Question: I try to load ListView items with a custom CursorLoader into a list. The problem is, if I scroll to the bottom and up again Android adds multiple to every list item. My question is, how to prevent Android to load more images into the list.
Column 1 should always have only one image, column 2 two images...
'''
public class Main extends FragmentActivity
implements LoaderManager.LoaderCallbacks<Cursor> {
private Context mCtx = null;
private MyAdapter mAdapter = null;
private final static String COLUMN_A = "a";
@Override
protected void onCreate(Bundle savedInstanceState) {
super.onCreate(savedInstanceState);
setContentView(R.layout.activity_main);
mCtx = this;
mAdapter = new MyAdapter(mCtx);
((ListView) findViewById(R.id.listview)).setAdapter(mAdapter);
getSupportLoaderManager().initLoader(0, null, this);
}
@Override
public Loader<Cursor> onCreateLoader(int loader_id, Bundle bundle) {
return new MyCursorLoader(mCtx) {
@Override
public Cursor loadInBackground() {
MatrixCursor m = new MatrixCursor(new String[]{"_id", COLUMN_A});
m.addRow(new String[]{"1", "Column 1"});
m.addRow(new String[]{"2", "Column 2"});
m.addRow(new String[]{"3", "Column 3"});
m.addRow(new String[]{"4", "Column 4"});
m.addRow(new String[]{"5", "Column 5"});
return m;
}
};
}
@Override
public void onLoadFinished(Loader<Cursor> loader, Cursor c) {
mAdapter.changeCursor(c);
}
@Override
public void onLoaderReset(Loader<Cursor> loader) {
mAdapter.changeCursor(null);
}
private class MyAdapter extends CursorAdapter {
private final LayoutInflater mInflater;
public MyAdapter(final Context ctx) {
super(ctx, null, 0);
mInflater = LayoutInflater.from(ctx);
}
@Override
public View newView(Context ctx, Cursor c, ViewGroup parent) {
return mInflater.inflate(R.layout.item, parent, false);
}
@Override
public void bindView(final View v, final Context ctx, final Cursor c) {
LinearLayout parent = (LinearLayout) v;
final int position = c.getPosition();
Log.i("MyAdapter", "Cursor position: "+ position
+ " Images: "+ (parent.getChildCount() -1));
((TextView) v.findViewById(R.id.content))
.setText(c.getString(c.getColumnIndex(COLUMN_A)));
LinearLayout ll = new LinearLayout(ctx);
ll.setOrientation(LinearLayout.VERTICAL);
for (int i=0; i<(position+1); i++) {
SystemClock.sleep(i * 100);
ImageView img = new ImageView(ctx);
img.setImageResource(R.drawable.ic_launcher);
ll.addView(img);
}
parent.addView(ll);
}
}
private abstract class MyCursorLoader extends CursorLoader {
public MyCursorLoader(Context ctx) {
super(ctx);
}
@Override
public abstract Cursor loadInBackground();
}
'''
}
'''
<RelativeLayout xmlns:android="http://schemas.android.com/apk/res/android"
xmlns:tools="http://schemas.android.com/tools"
android:layout_width="match_parent"
android:layout_height="match_parent"
android:paddingBottom="@dimen/activity_vertical_margin"
android:paddingLeft="@dimen/activity_horizontal_margin"
android:paddingRight="@dimen/activity_horizontal_margin"
android:paddingTop="@dimen/activity_vertical_margin"
tools:context=".Main" >
<ListView android:id="@+id/listview"
android:layout_width="match_parent"
android:layout_height="match_parent" >
</ListView>
</RelativeLayout>
'''
'''
<?xml version="1.0" encoding="utf-8"?>
<LinearLayout xmlns:android="http://schemas.android.com/apk/res/android"
android:layout_width="match_parent"
android:layout_height="match_parent"
android:orientation="vertical" >
<TextView android:id="@+id/content"
android:layout_width="match_parent"
android:layout_height="30dip"
android:text="---"
/>
</LinearLayout>
'''

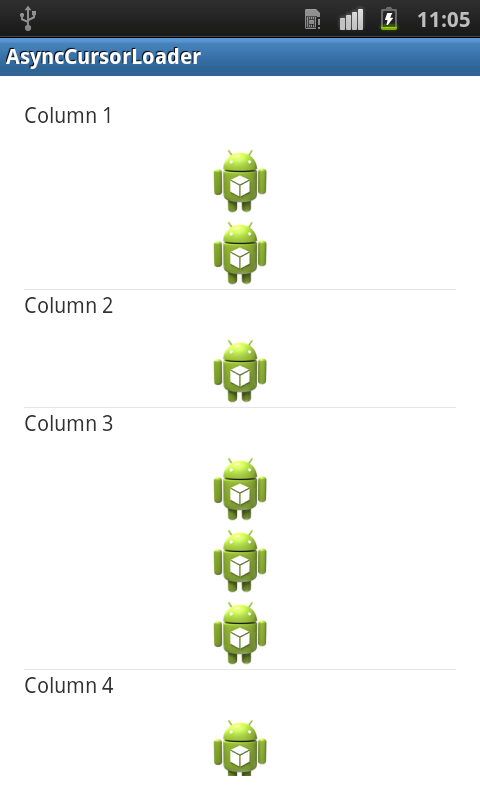
Answer: that is not an efficient solution, but you can remove the 'LinearLayout'. an efficient solution is to check if the 'LinearLayout' has the number of 'childs' different to the position and add or remove the images to get the number of images that you want.
'''
**parent.removeViewAt(1);**
LinearLayout ll = new LinearLayout(ctx);
ll.setOrientation(LinearLayout.VERTICAL);
for (int i=0; i<(position+1); i++) {
SystemClock.sleep(i * 100);
ImageView img = new ImageView(ctx);
img.setImageResource(R.drawable.ic_launcher);
ll.addView(img);
}
parent.addView(ll);
'''